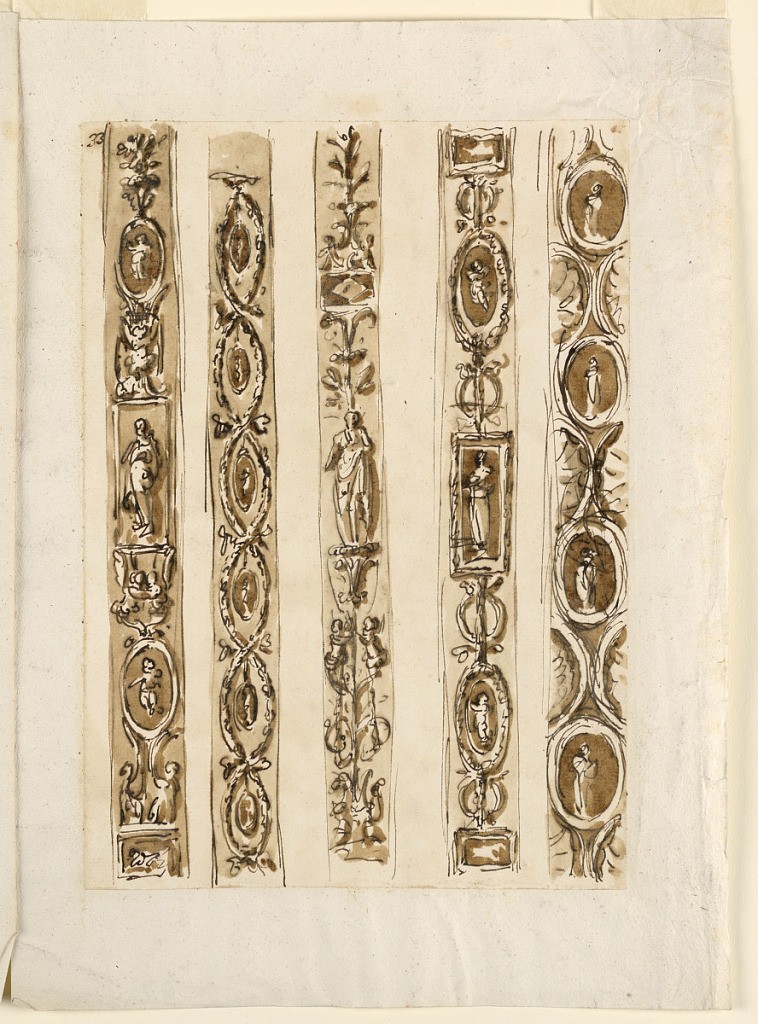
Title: Design for the Decorations of Five Pilaster Strips
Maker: Giuseppe Barberi, Italian, 1746–1809
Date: ca. 1790
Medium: Pen and brown ink, brush and brown wash on lined off-white laid paper
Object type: Drawing
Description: Left row: A candelabrum with a base like those in 1938-88-1468. Upon it a griffon crouch and support an ovoidal medallion with a lying putto. Winged half figures of children connect the medallion with an oblong frame with a female figure. Above it is a half figure supporting another ovoidal medallion. On top is a plant. Second row: two entwined garlands form an ovoid in which hangs a medallion. Third row: A plant candelabrum with a standing figure in the center and with an oblong framing a lozenge further up. Fourth row: A candelabrum in the scheme of a stem forming the frames of two ovoids and of an oblong in the center. Figures are in each of the three compartments. Above and below are oblongs. Fifth row: two parts of shells alternate four times with ovoids with figures. ABove and below only quarter of the shells are shown.